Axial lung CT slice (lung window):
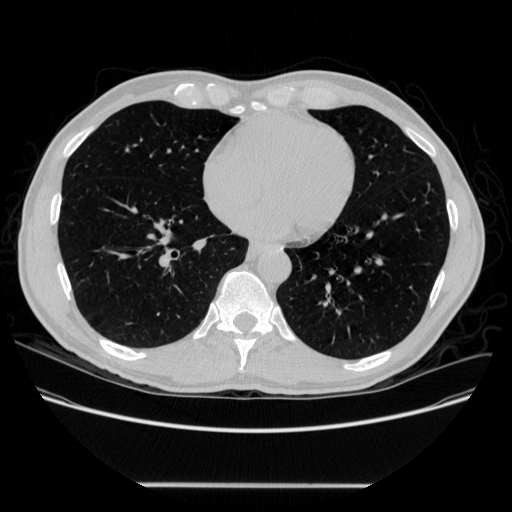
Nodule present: no